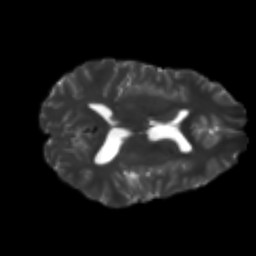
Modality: T2w
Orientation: axial
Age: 23
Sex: male
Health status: healthy
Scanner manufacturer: philips
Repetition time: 7.384 s
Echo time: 0.08599 s